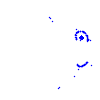
Particle: kaon